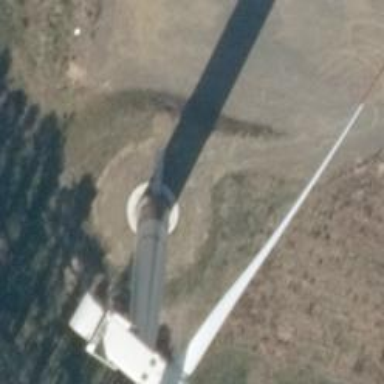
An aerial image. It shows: Wind turbine power generator.